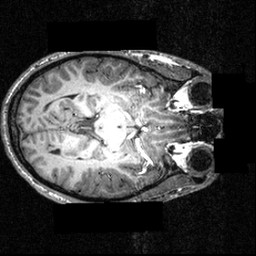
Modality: T1w
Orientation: axial
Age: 26
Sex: male
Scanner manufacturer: siemens
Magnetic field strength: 3.951 T
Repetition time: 1.5 s
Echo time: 0.00335 s